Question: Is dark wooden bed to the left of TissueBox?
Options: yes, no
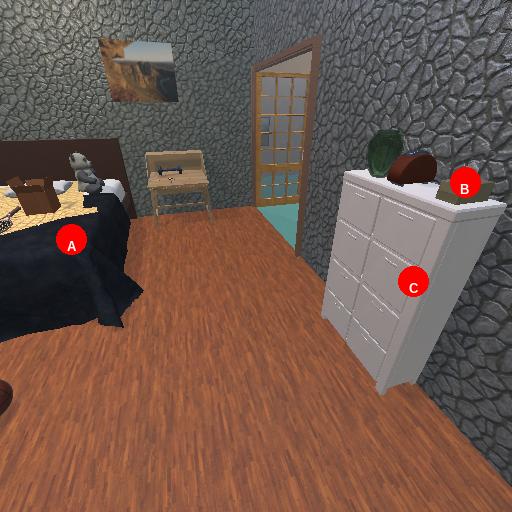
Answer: yes